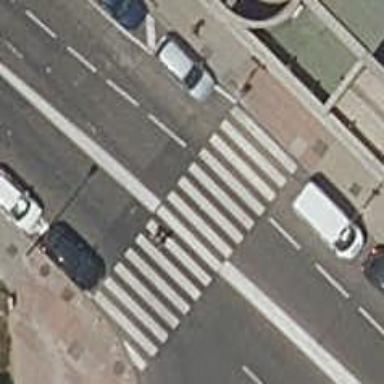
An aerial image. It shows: Uncontrolled zebra crossing on footway.